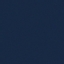
Land use / land cover: SeaLake